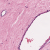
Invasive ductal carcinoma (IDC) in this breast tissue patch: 0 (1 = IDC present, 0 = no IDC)